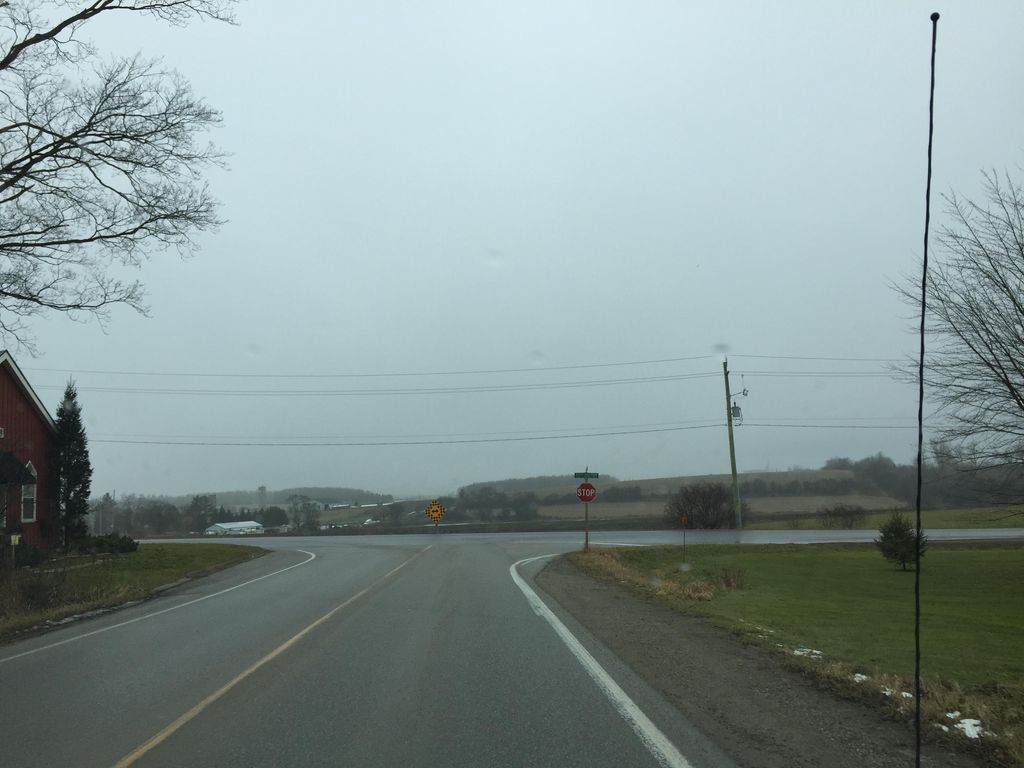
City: kitchener-waterloo